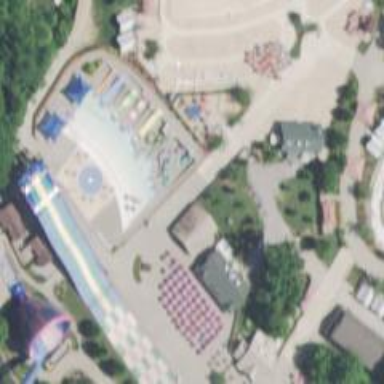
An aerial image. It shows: Water slide attraction.